Question: This is an 8-digit puzzle. Find the minimum number of steps to restore it.
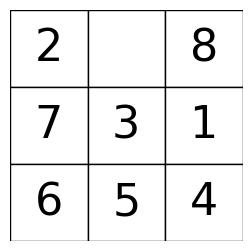
Answer: 19